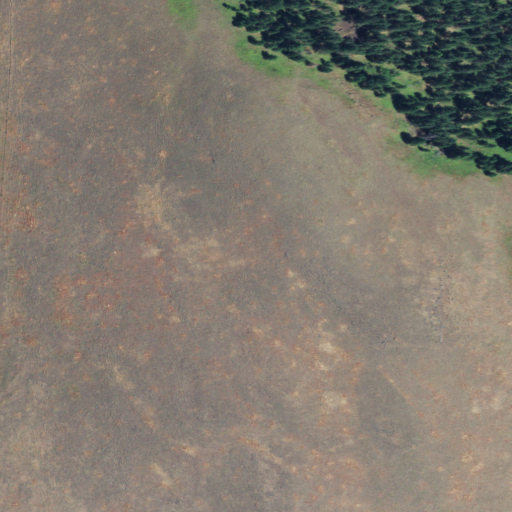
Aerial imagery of mountain in Oregon named Greenwood Butte containing grassland and evergreen forest